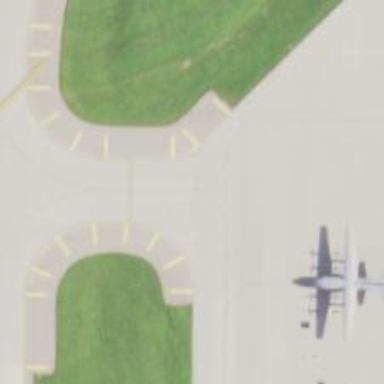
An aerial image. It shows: View of taxiway at the airport.